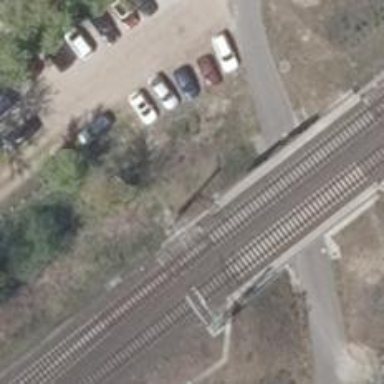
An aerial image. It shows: Bridge over electrified railway with contact line.